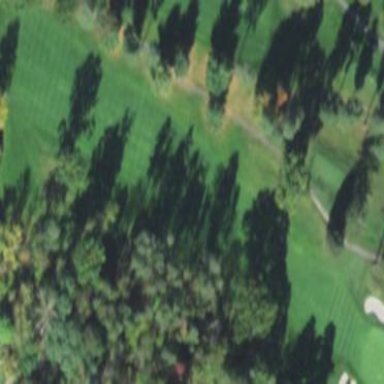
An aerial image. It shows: Scenic golf fairway.